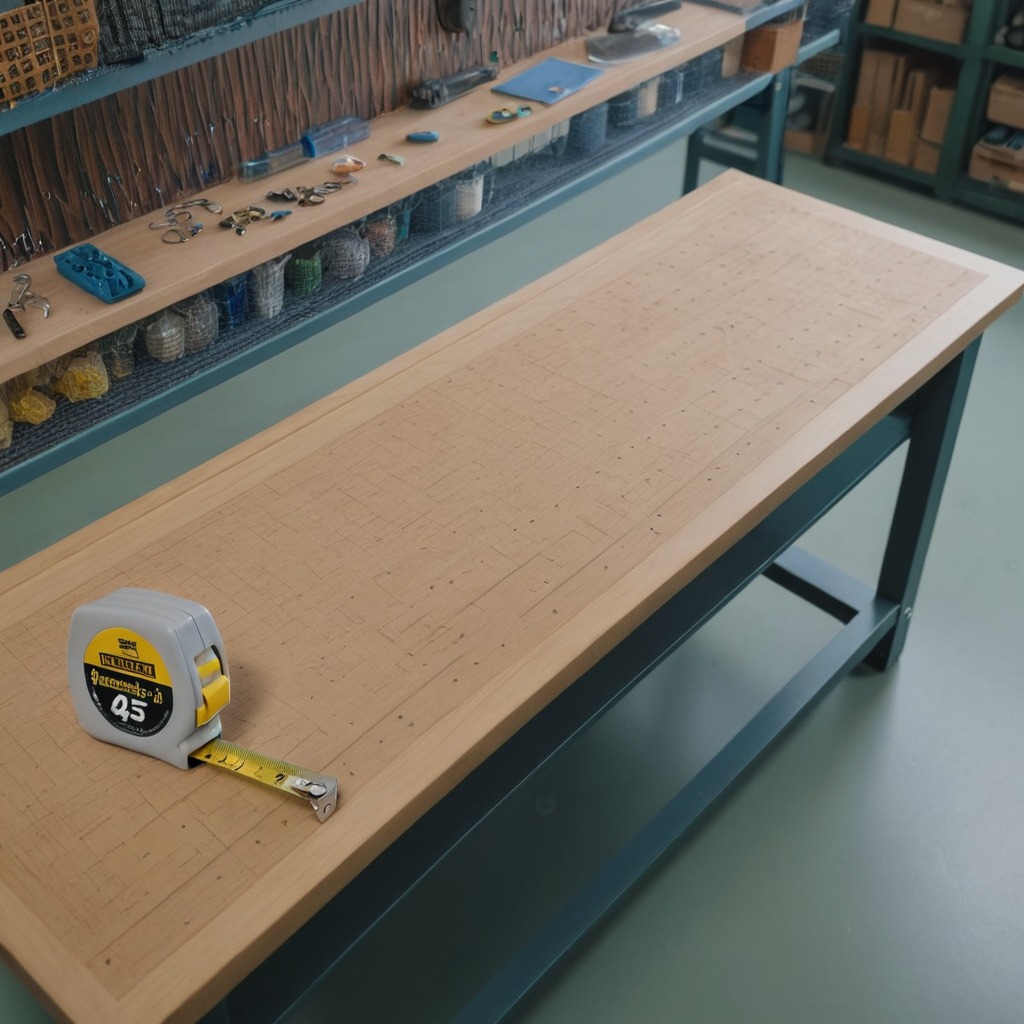
A measuring tape is lying on the workbench.